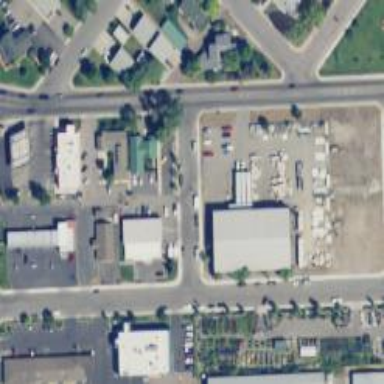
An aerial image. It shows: Retail area.